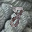
Label: 8